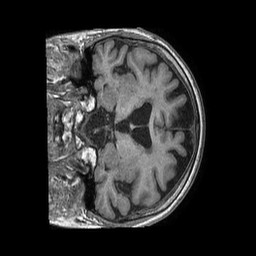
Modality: T1w
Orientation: coronal
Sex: female
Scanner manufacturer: philips
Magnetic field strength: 1.5 T
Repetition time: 0.007555 s
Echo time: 0.003428 s